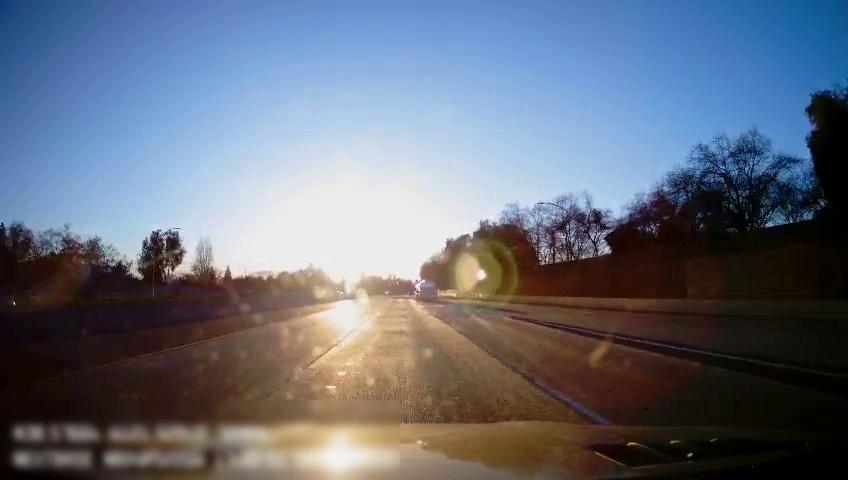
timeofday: Day
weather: Sunny
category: Drivable Space
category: Vehicles | Truck
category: Lanes | Current Lane
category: Lanes | Current Lane
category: Lanes | Alternate Lane
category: Lanes | Alternate Lane
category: Lanes | Alternate Lane